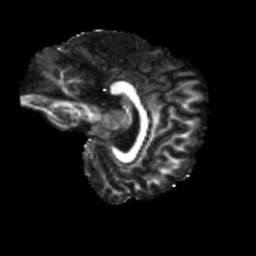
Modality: FA
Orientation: sagittal
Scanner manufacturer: siemens
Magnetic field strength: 3 T
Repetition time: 4 s
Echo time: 0.0594 s